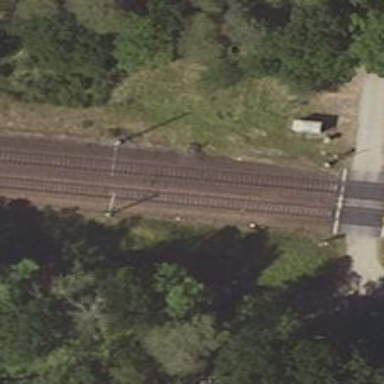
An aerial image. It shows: Railway signal.